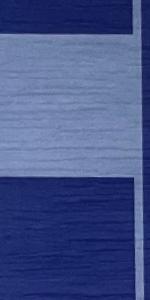
Label: Empty